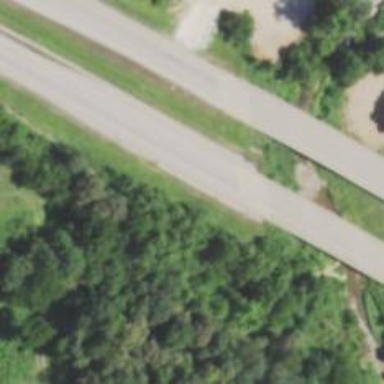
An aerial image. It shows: Asphalt road classified as trunk highway.